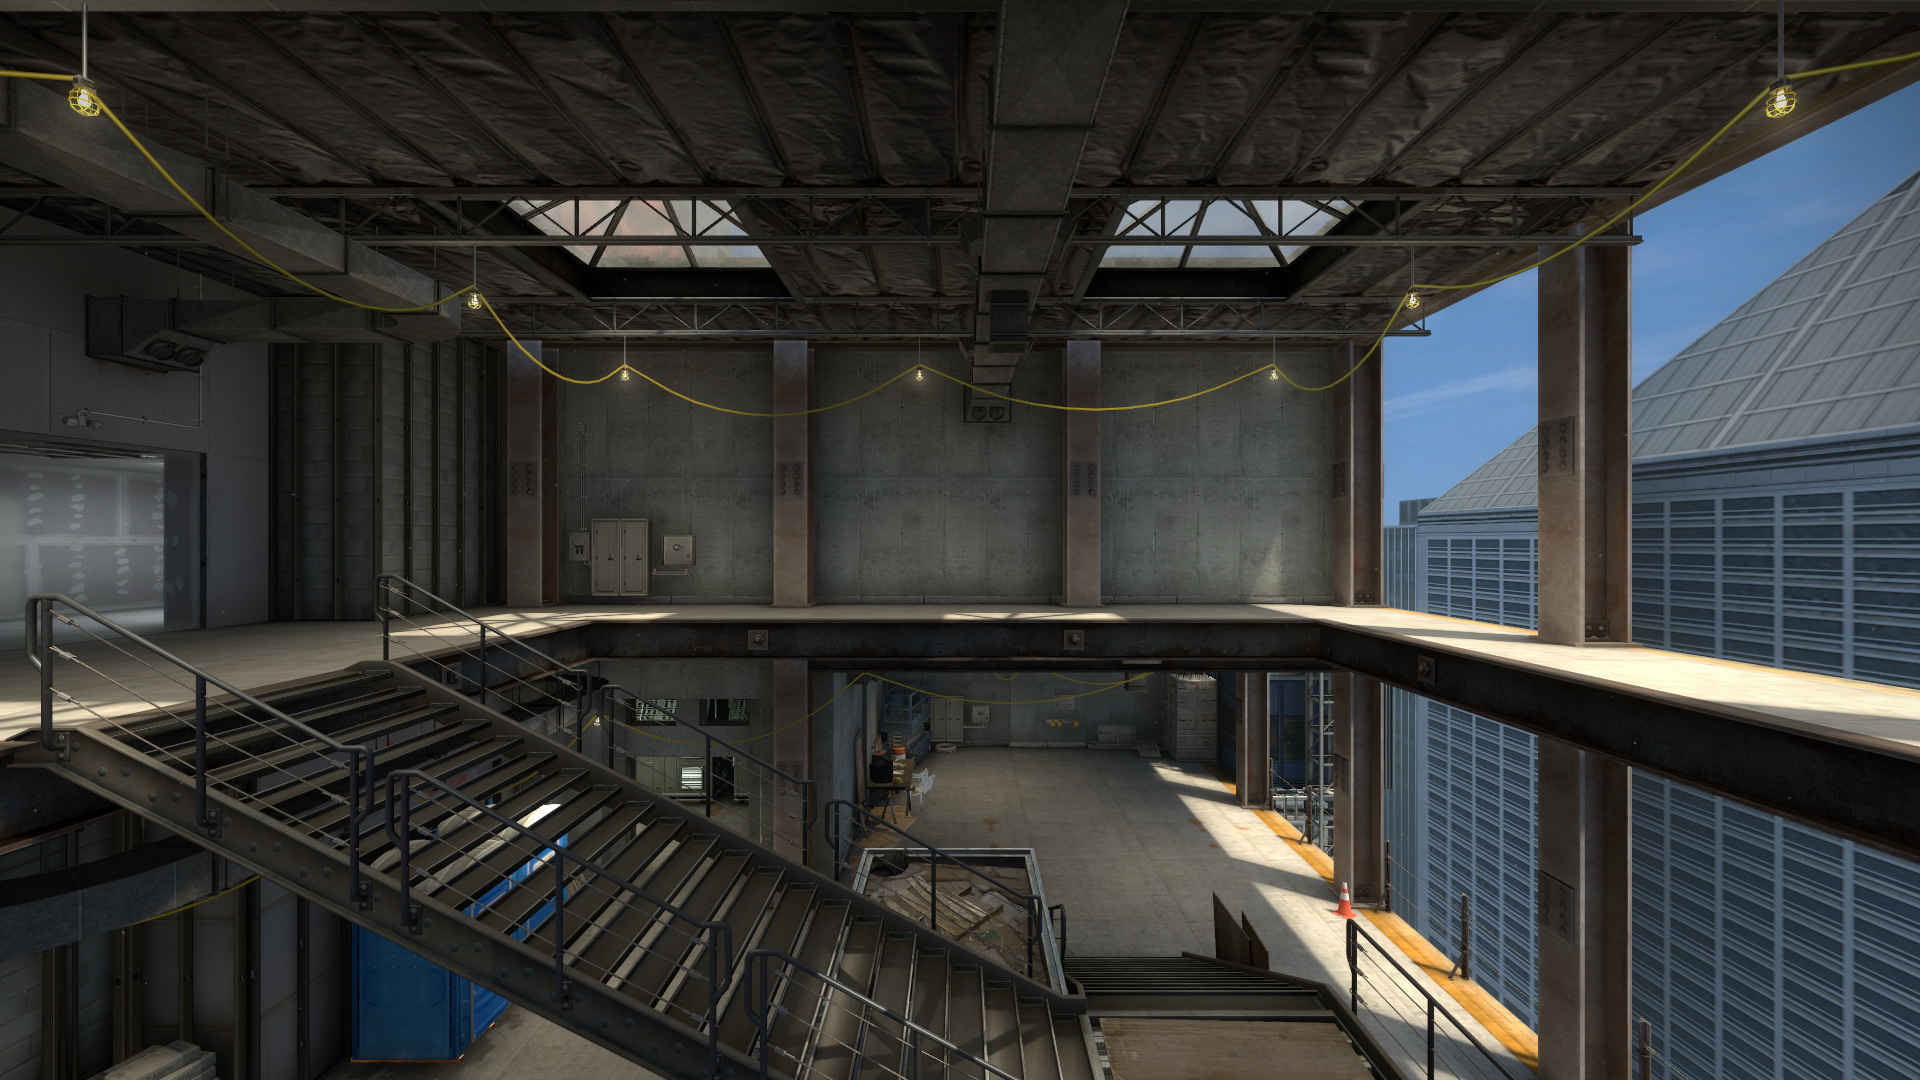
Map: de_vertigo